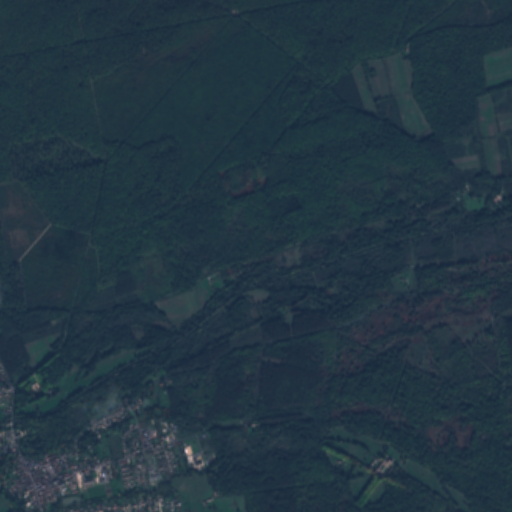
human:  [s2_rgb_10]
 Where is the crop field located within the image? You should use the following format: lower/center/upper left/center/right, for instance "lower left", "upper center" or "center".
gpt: The crop field is located in the upper right of the image.
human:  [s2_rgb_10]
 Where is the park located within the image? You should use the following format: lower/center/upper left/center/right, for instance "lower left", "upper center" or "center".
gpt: The park is located in the lower left of the image.
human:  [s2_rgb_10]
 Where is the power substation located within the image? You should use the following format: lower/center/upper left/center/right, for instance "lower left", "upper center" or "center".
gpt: The power substation is located in the lower left of the image.
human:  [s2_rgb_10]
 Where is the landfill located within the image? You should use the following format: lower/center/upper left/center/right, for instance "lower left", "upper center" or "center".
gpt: There is no landfill in the image.